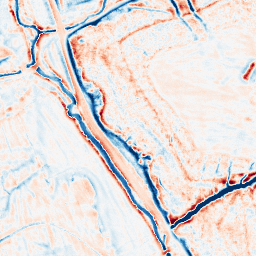
Category: edge_preserving
Decomposition family: bilateral
Decomposition parameters: d: 15
sigma_color: 75
sigma_space: 25
Upsampling method: quintic
Upsampling parameters: scale: 4
Upsampling scale: 4